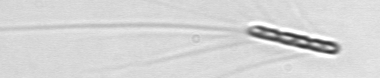
Label: Chaetoceros_subtilis